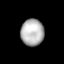
Tissue: lung
Cell type: Fibroblasts
Senescence score: 0.5537
Nuclear area (px): 610
Mean DAPI intensity: 177.541